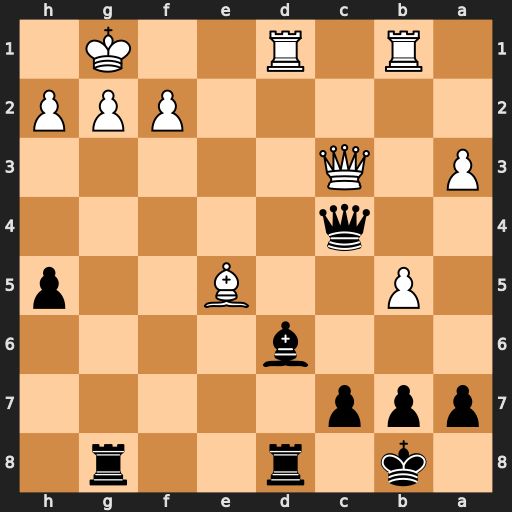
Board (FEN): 1k1r2r1/ppp5/3b4/1P2B2p/2q5/P1Q5/5PPP/1R1R2K1
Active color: b
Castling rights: -
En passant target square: -
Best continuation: Qe4 Bg3 h4 Qf3 Qxf3